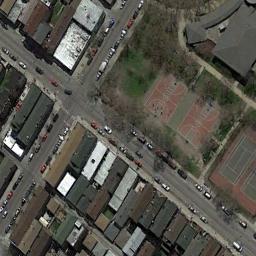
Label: basketball_court